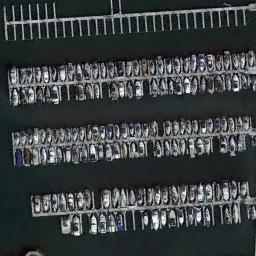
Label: harbor